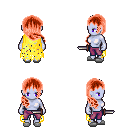
a pixel art fantasy rpg character, female body template, dark elf, purple skin, yellow tattered cape, magenta pants, red right-swept hairstyle, white slippers, dagger, four views (front, back, left, right), 2x2 character sprite sheet, small pixel art, hard edges, no anti-aliasing